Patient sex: M
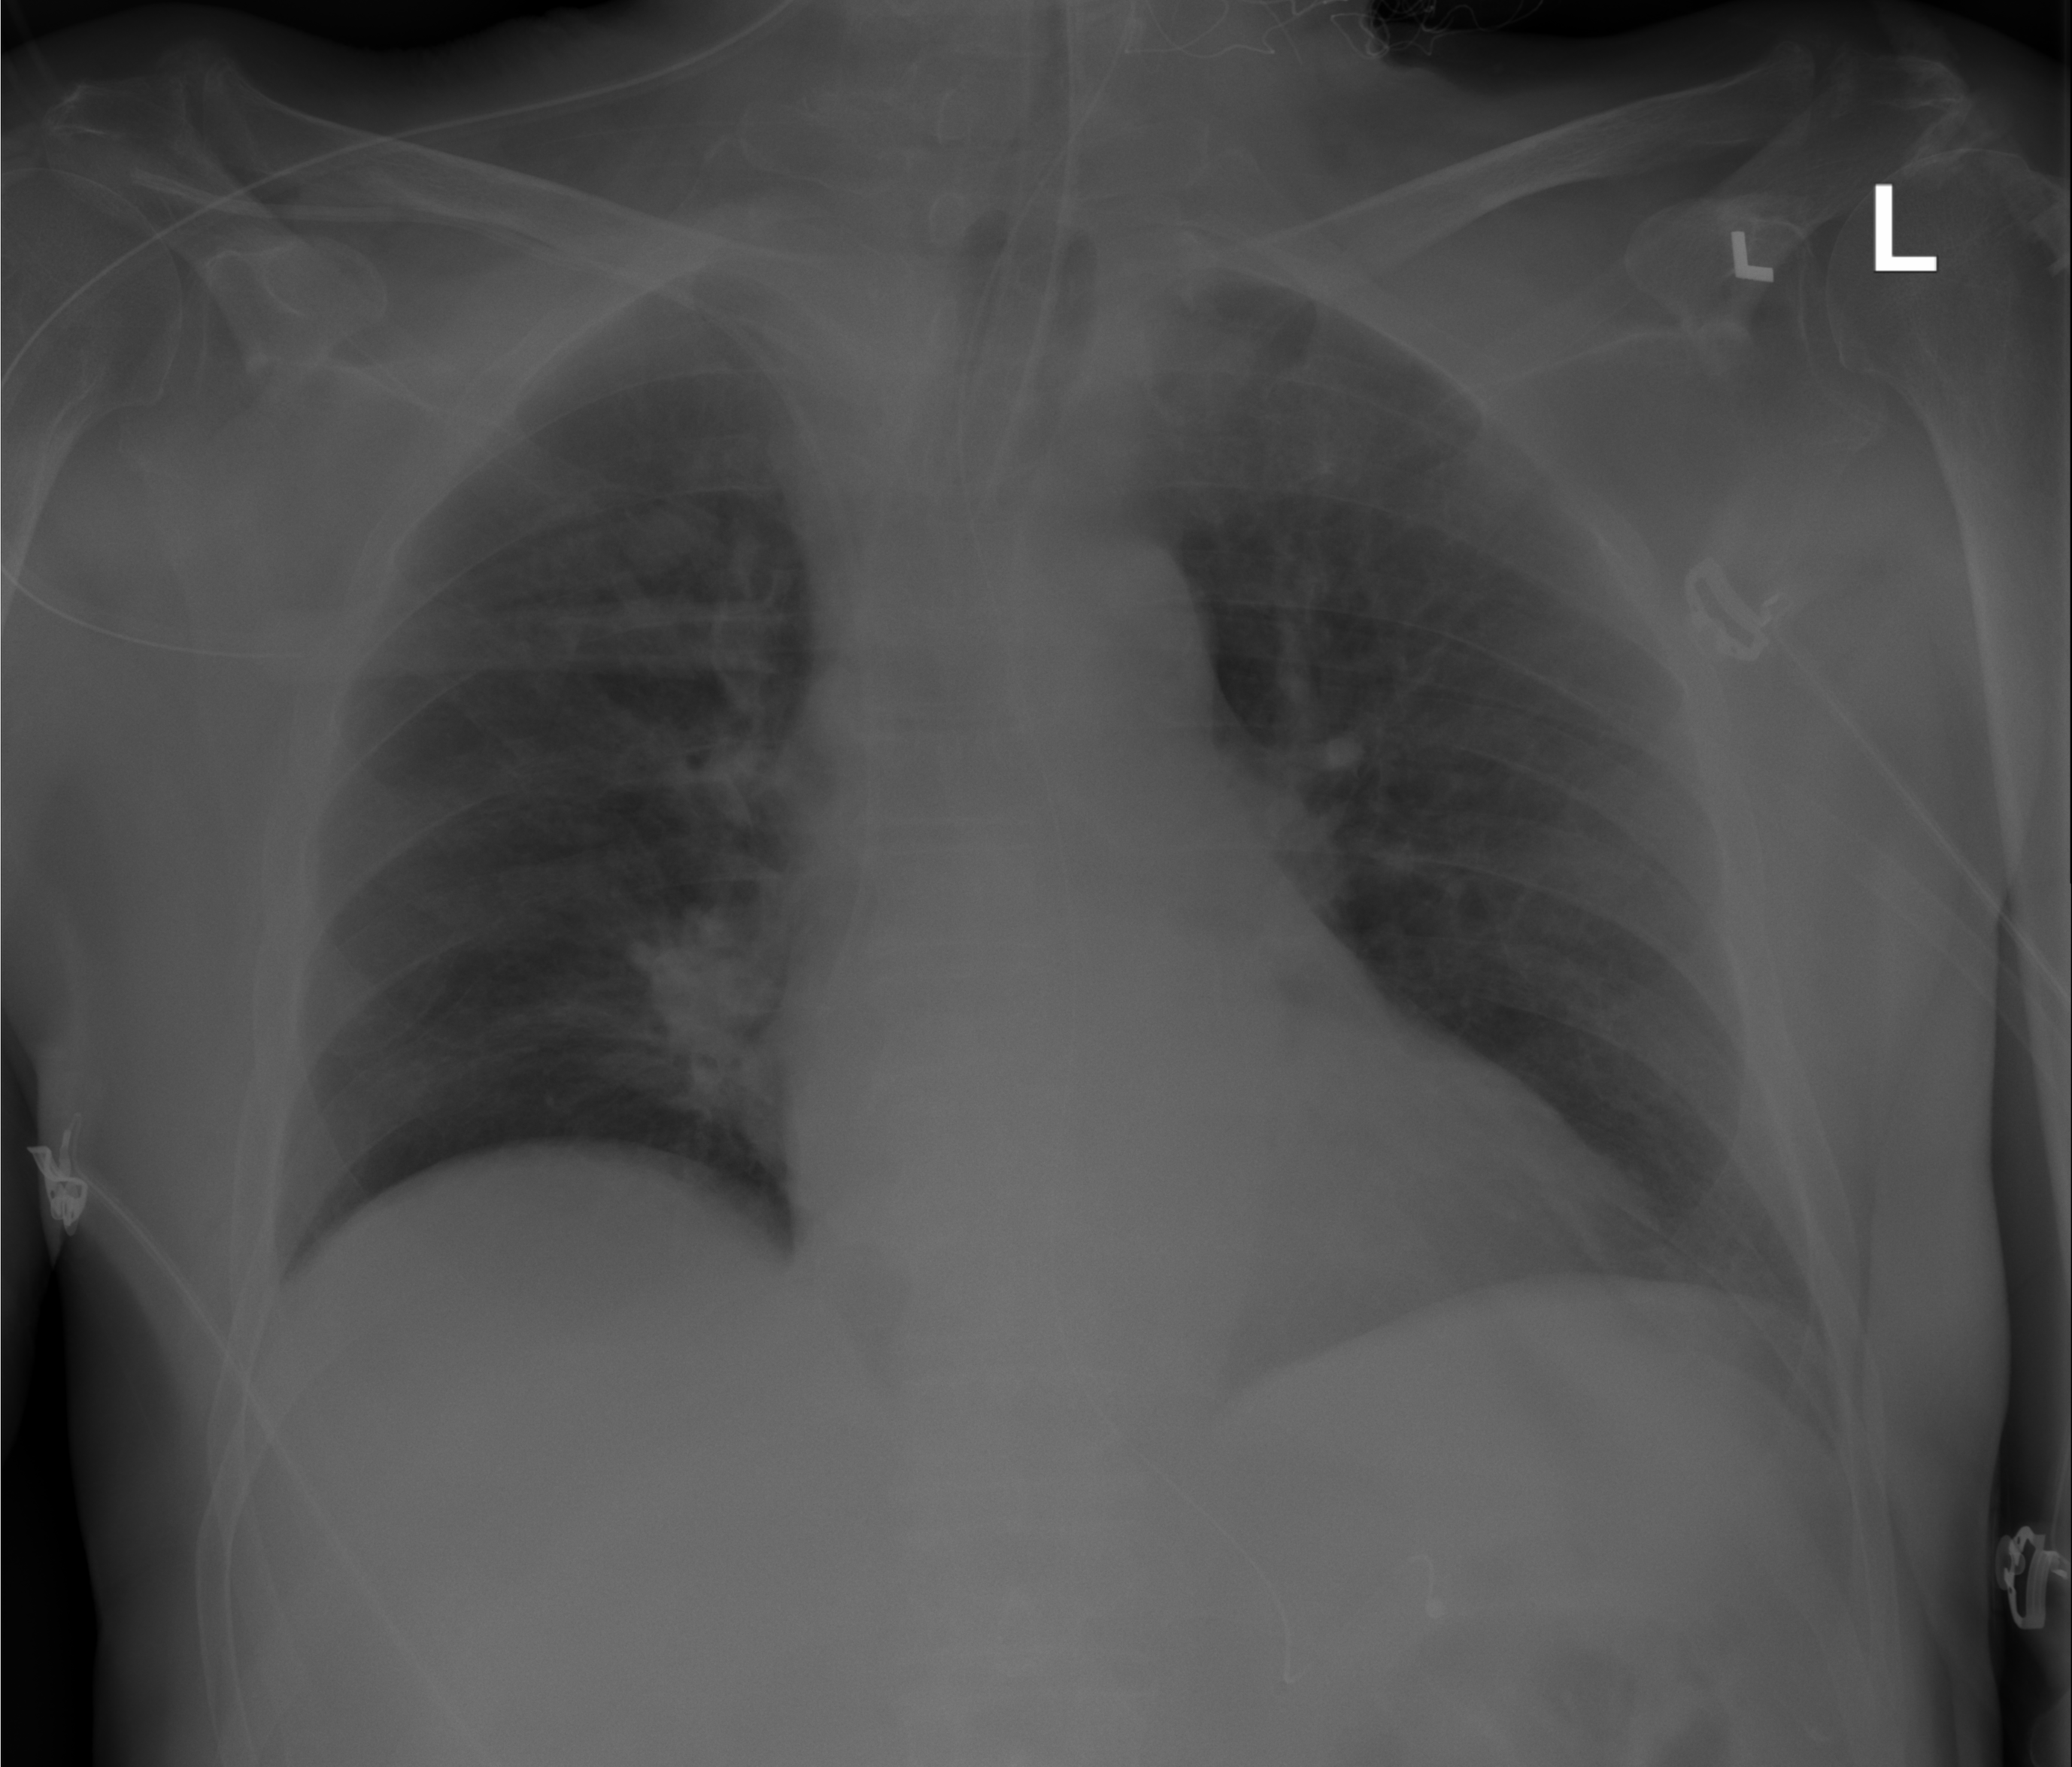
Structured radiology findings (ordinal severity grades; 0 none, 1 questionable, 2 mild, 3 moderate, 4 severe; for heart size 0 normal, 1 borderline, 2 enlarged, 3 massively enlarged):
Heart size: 0
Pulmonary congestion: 2
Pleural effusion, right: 0
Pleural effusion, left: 0
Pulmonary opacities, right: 0
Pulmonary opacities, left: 0
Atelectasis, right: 0
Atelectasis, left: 0